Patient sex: F
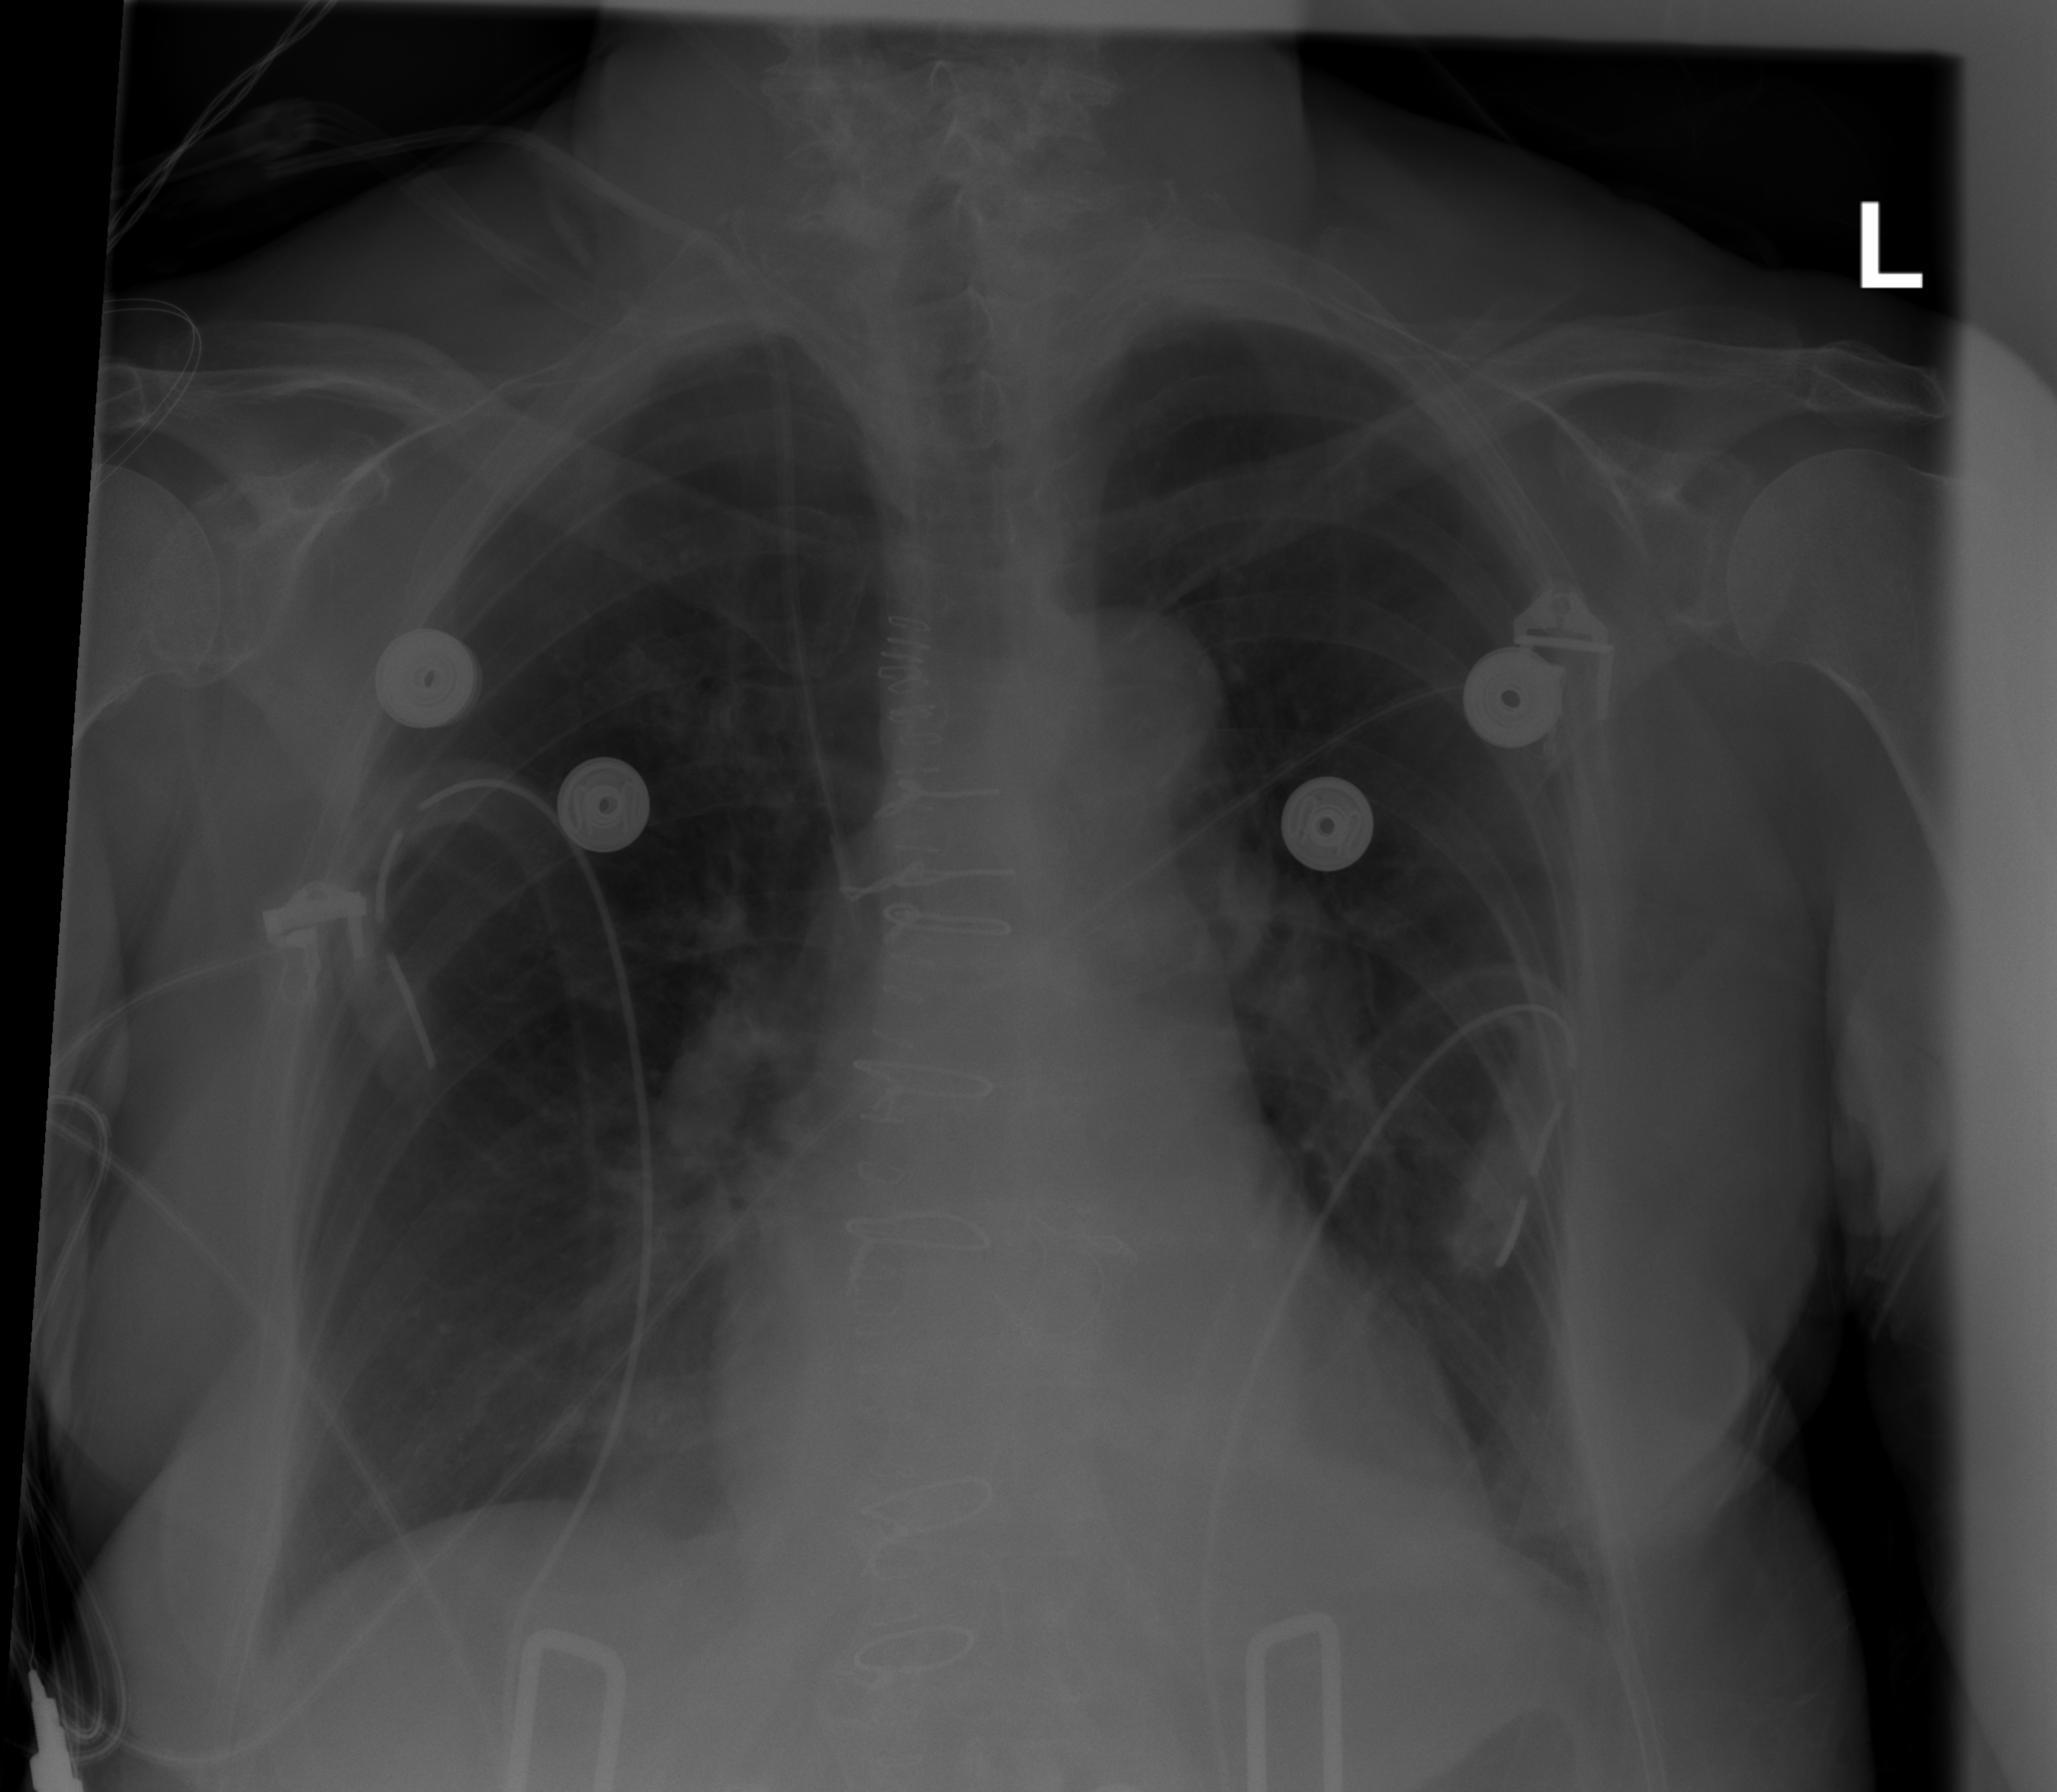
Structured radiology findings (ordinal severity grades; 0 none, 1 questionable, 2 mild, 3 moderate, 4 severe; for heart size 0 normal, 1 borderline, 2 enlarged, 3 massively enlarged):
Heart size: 0
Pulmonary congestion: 0
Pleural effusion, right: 1
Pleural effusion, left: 1
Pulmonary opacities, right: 0
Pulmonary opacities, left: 0
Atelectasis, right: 0
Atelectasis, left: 0